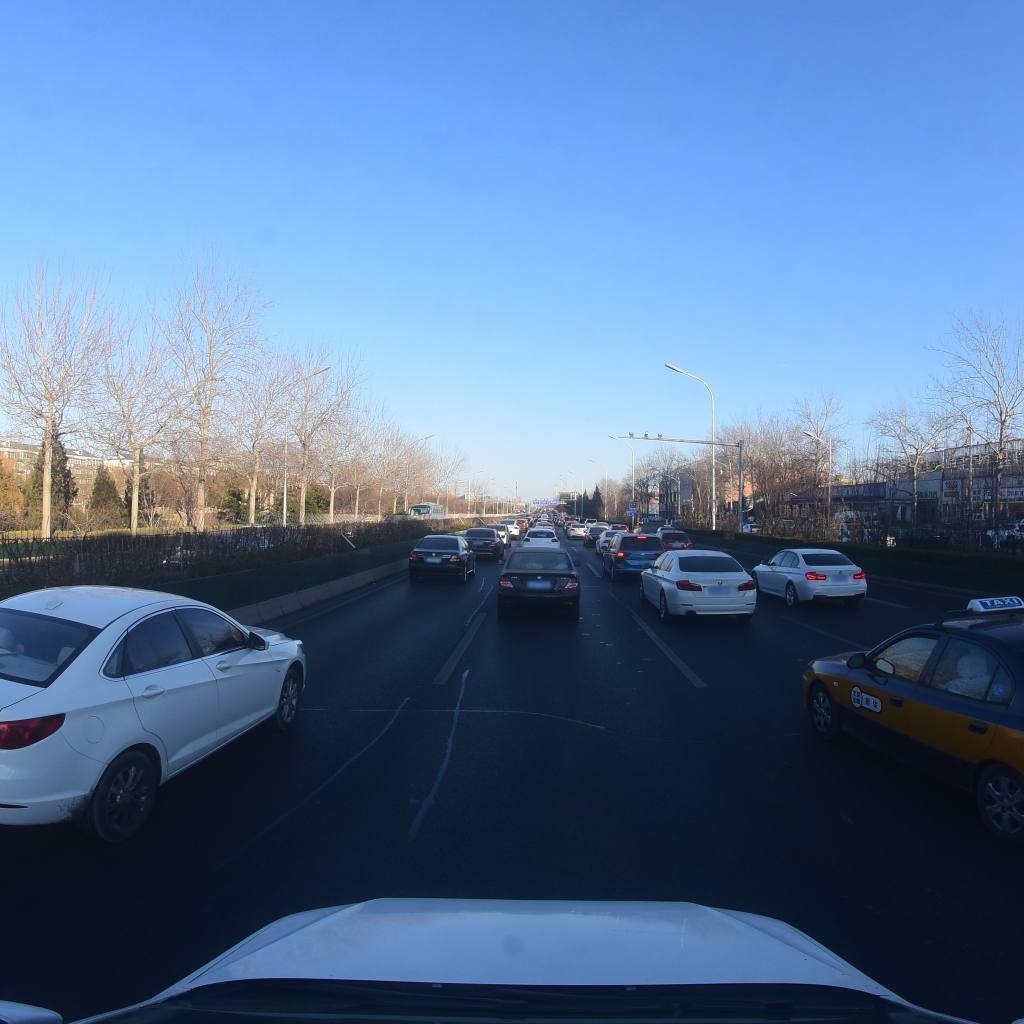
Region: Dongcheng
Road damage annotations: longitudinal patch, longitudinal patch, transverse patch, longitudinal patch, longitudinal patch